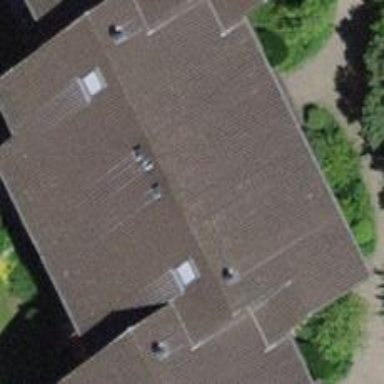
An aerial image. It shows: Gabled roof on residential building.